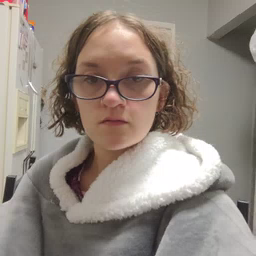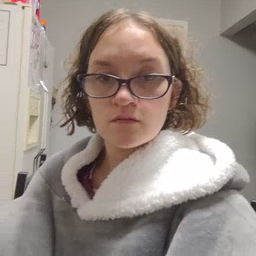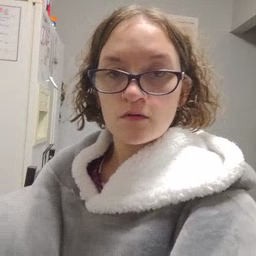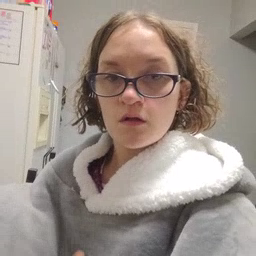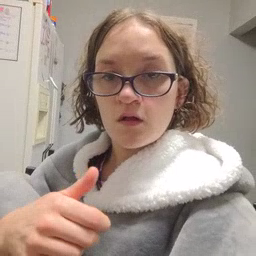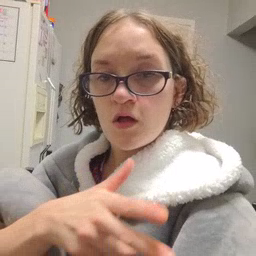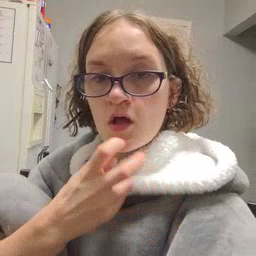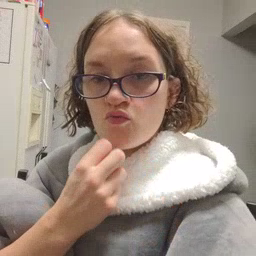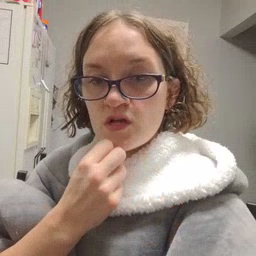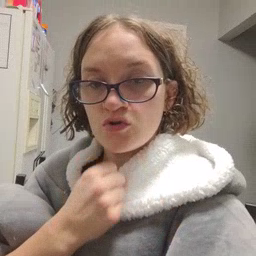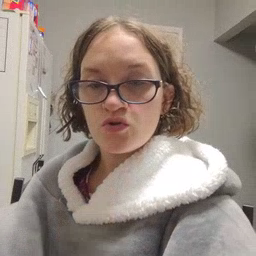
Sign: underwear